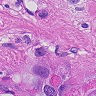
Metastatic tissue present: yes